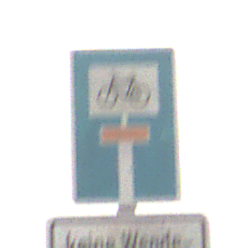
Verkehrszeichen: SackgasseRadverkehrDurchlaessig
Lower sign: HinweisGeaenderteVorfahrtVerkehrsfuehrungVerkehrsregelung3
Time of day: MorningAfternoon
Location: Outdoor (Nature)
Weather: PartlyCloudy
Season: Winter
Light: Natural